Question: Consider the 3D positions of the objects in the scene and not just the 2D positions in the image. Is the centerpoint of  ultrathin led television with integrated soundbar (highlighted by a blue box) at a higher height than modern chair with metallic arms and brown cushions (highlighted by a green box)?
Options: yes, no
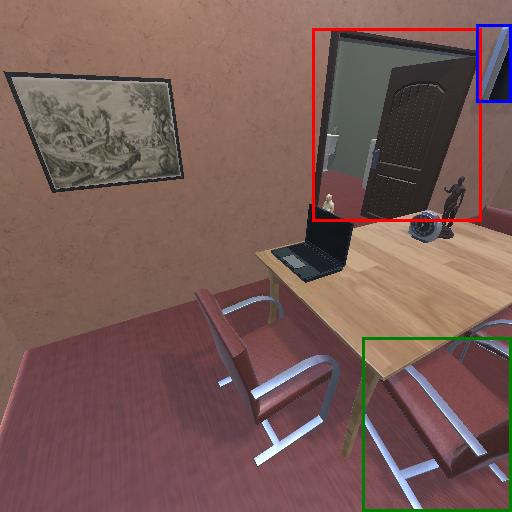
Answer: yes